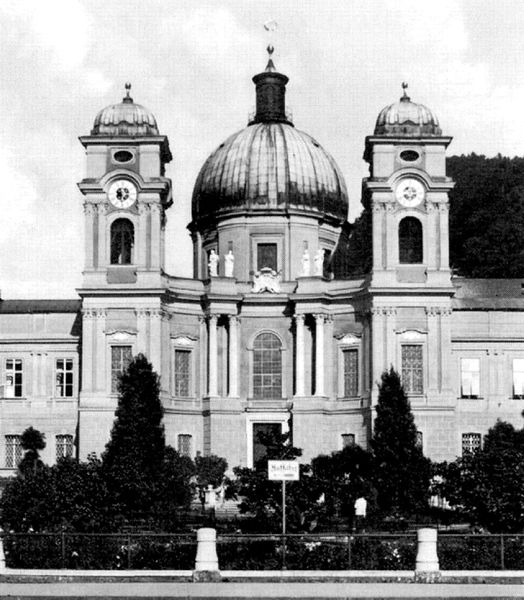
Titel: Salzburg, Dreifaltigkeitskirche
Künstler: Johann Bernhard Fischer von Erlach
Standort: Salzburg (EU - AUT)
Schlagwörter: baum, himmel, wolken, bäume, stadt, fenster, strasse, säule, säulen, tür, dach, gebäude, haus, schloss, wolke, zaun, architektur, barock, kirche, polder, sträucher, figur, turm, garten, statue, fassade, türen, kette, pilaster, figuren, kuppel, uhr, foto, fotografie, photographie, bögen, schild, türme, zwiebelturm, palast, rundfenster, schwarzweiss, kugel, photo, halbkreis, wappen, sims, skulpturen, statuen, rundbögen, fotographie, zeiger, bau, klassizistisch, bauwerk, poller, zweiturmfassade, uhren, schallöffnung, eisenzaun, kuppeldächer, kupple, plasat, zweiturmfassae, einganbg